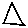
Label: triangle